Field crop: maize
Growth stage: 2
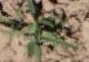
Species: atriplex